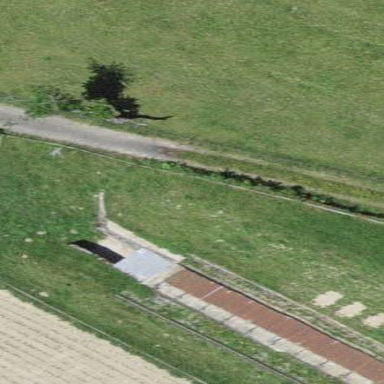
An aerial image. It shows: Retaining wall.